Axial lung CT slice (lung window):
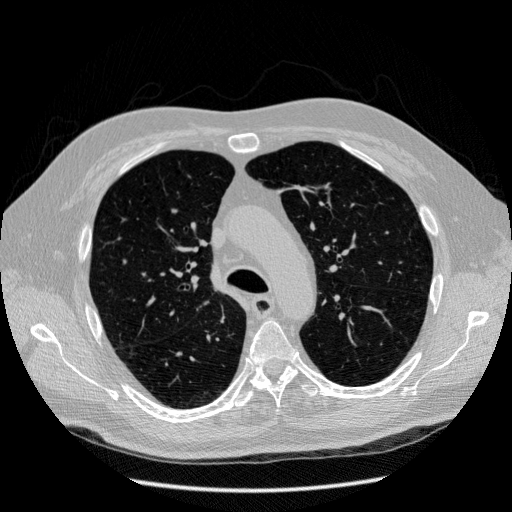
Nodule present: no